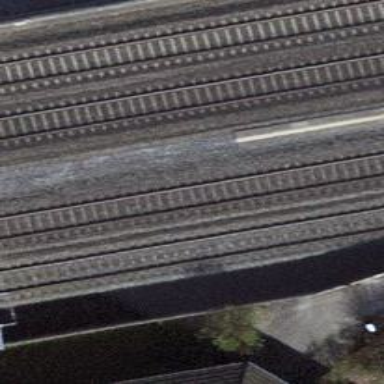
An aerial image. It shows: Railway bridge with electrified tracks and single rail.